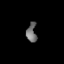
Tissue: lung
Cell type: Epithelial cells
Senescence score: 0.2304
Nuclear area (px): 186
Mean DAPI intensity: 111.21